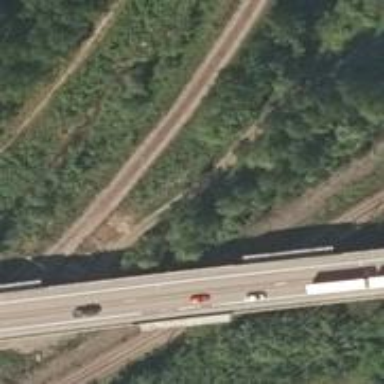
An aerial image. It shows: Asphalt surface bridge.